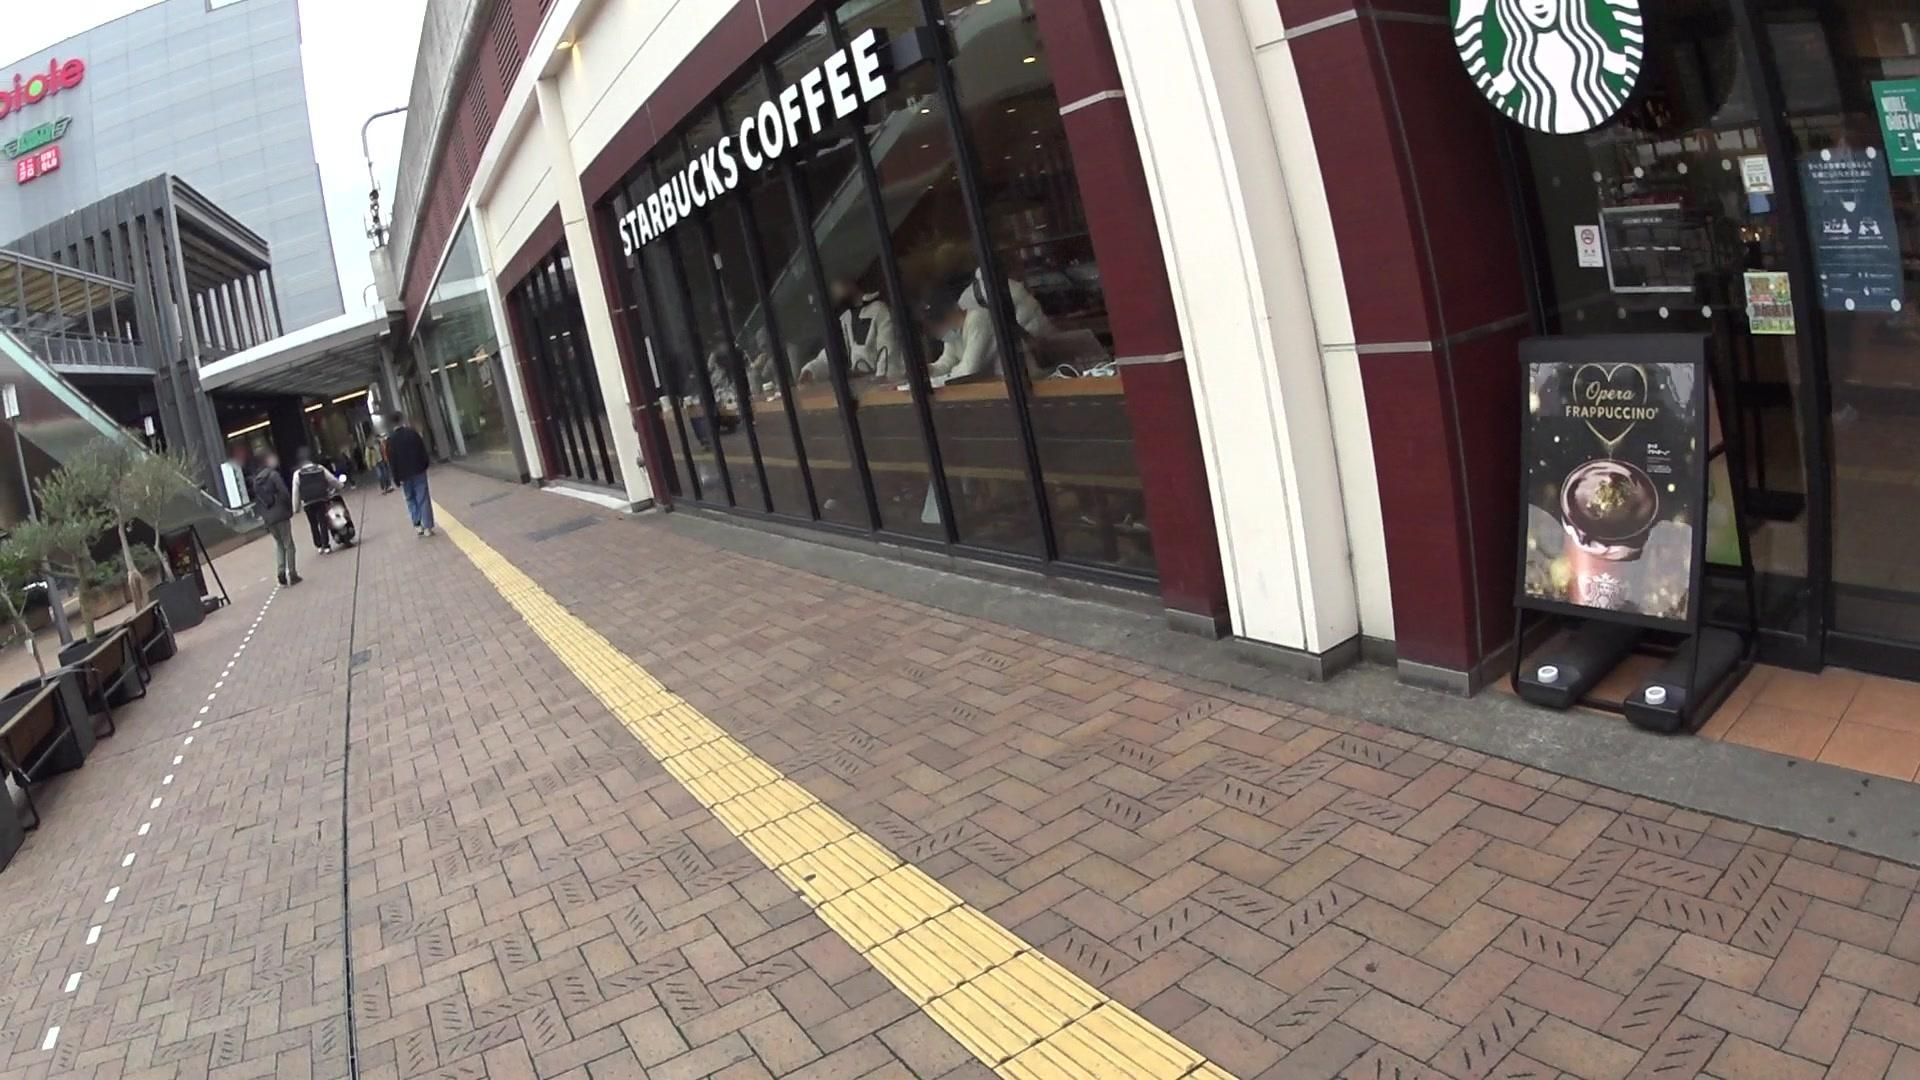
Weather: clear
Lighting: day
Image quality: good
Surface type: walking surface
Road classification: footway, pedestrian, steps
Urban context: urban centre
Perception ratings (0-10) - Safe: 4.57, Lively: 8.07, Beautiful: 7.25, Boring: 2.99, Depressing: 7.8, Wealthy: 5.38